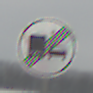
Verkehrszeichen: EndeUeberholverbotKraftfahrzeuge
Umgebung: Outdoor, Nature
Tageszeit: MorningAfternoon
Wetter: Overcast
Licht: Natural
Jahreszeit: Winter
Kontrast: LowContrast